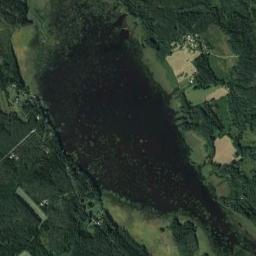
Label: lake